Question: I have two related fields in question, x_nk_categ_id and x_nk_class_desc. For some reason field "x_nk_class_desc" is returning empty rows. I have checked in the table mrp_bom, field x_nk_categ_id is correctly populated with categ_id values, but column x_nk_class_desc is empty.
'''
class mrp_bom(osv.osv):
_inherit = 'mrp.bom'
_name = 'mrp.bom'
_columns = {
'x_nk_default_code': fields.related('product_id',
'default_code', type='char', relation='product.product',
string='Part Number', store=True, readonly=True),
'x_nk_categ_id': fields.related('product_id', 'categ_id',
type='many2one', relation='product.product',
string='Product Category', store=True, readonly=True),
'x_nk_class_desc': fields.related('x_nk_categ_id', 'name',
type='char', relation='product.category', string='Class
Description', store=True, readonly=True),
'x_nk_item_desc': fields.related('product_tmpl_id', 'name',
type='char', relation='product.template', string='Item
Description', store=True, readonly=True),
}
'''
Here is my XML code:
'''
<record id="adamson_mrp_bom_tree_view_2" model="ir.ui.view">
<field name="name">adamson.mrp.bom.tree.view.2</field>
<field name="model">mrp.bom</field>
<field name="type">tree</field>
<field name="inherit_id"
ref="adamson_systems_engineering.adamson_mrp_bom_tree_view" />
<field name="arch" type="xml">
<xpath expr="/tree/field[@name='product_id']" position="replace">
<field name="x_nk_default_code" />
<field name="x_nk_class_desc" />
<field name="x_nk_item_desc" />
</xpath>
</field>
</record>
'''
Here is how empty Class Description looks in view:

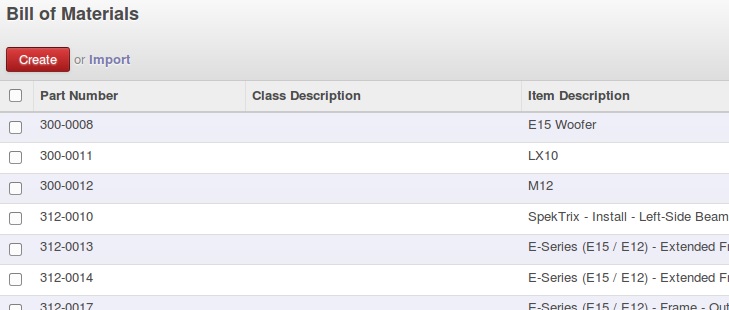
Answer: my odoo installation is a little different, but this (adapated to your case) works for me :
'''
'x_nk_class_desc': fields.related('product_id', 'categ_id', 'name',
type='char', string='Class Description', store=True, readonly=True),
'''
the two changes I did are :
- removing 'relation='product.category'' : from <URL>, the 'Class Description' of a crm.bom record is filled when I change the product of that record.- not using 'x_nk_categ_id' directly but duplicating the reference chainthis change made it work ok at installation of the module: all the 'Class Description' column is filled.
I guess that when the module is installed, only existing field are used to fill related fields.